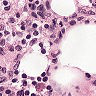
Metastatic tissue present: no